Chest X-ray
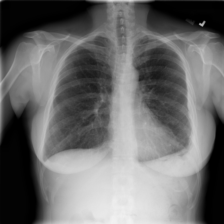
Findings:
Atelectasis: negative
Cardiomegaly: negative
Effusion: positive
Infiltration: negative
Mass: negative
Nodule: negative
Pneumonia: negative
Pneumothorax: negative
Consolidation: negative
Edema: negative
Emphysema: negative
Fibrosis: negative
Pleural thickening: positive
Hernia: negative